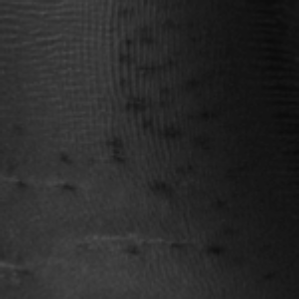
Label: frost